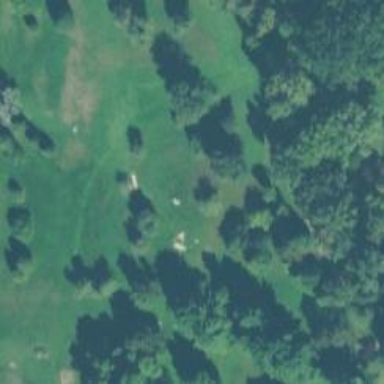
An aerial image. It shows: Disc golf hole.